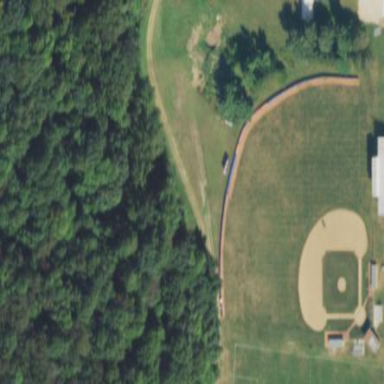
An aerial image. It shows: Baseball pitch for leisure land activities.